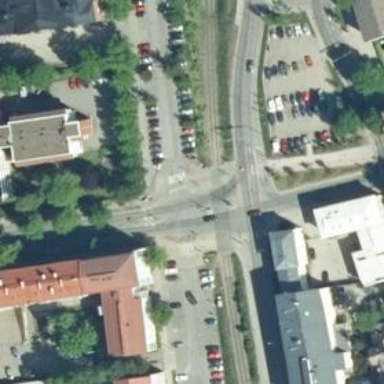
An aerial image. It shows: Crossing for the railway.